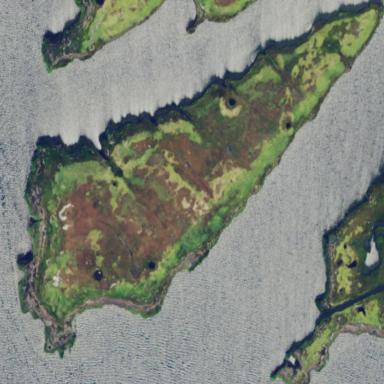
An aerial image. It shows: Island with natural coastline.